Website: bh-photo
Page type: address-validator
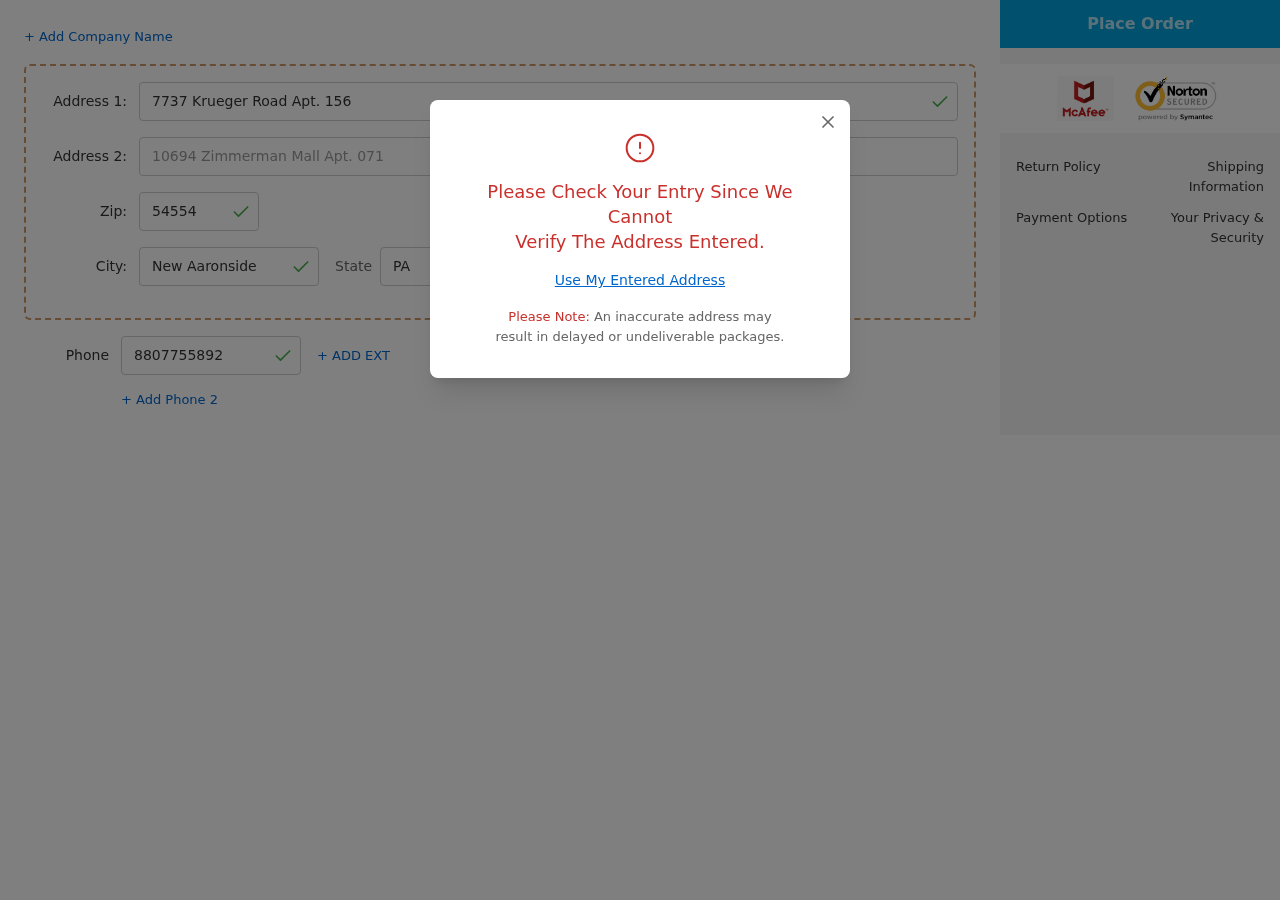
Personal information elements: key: PII_CITY
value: New Aaronside
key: PII_PHONE
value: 8807755892
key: PII_POSTCODE
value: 54554
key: PII_STATE_ABBR
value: PA
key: PII_STREET
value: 7737 Krueger Road Apt. 156
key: PII_STREET2
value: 10694 Zimmerman Mall Apt. 071